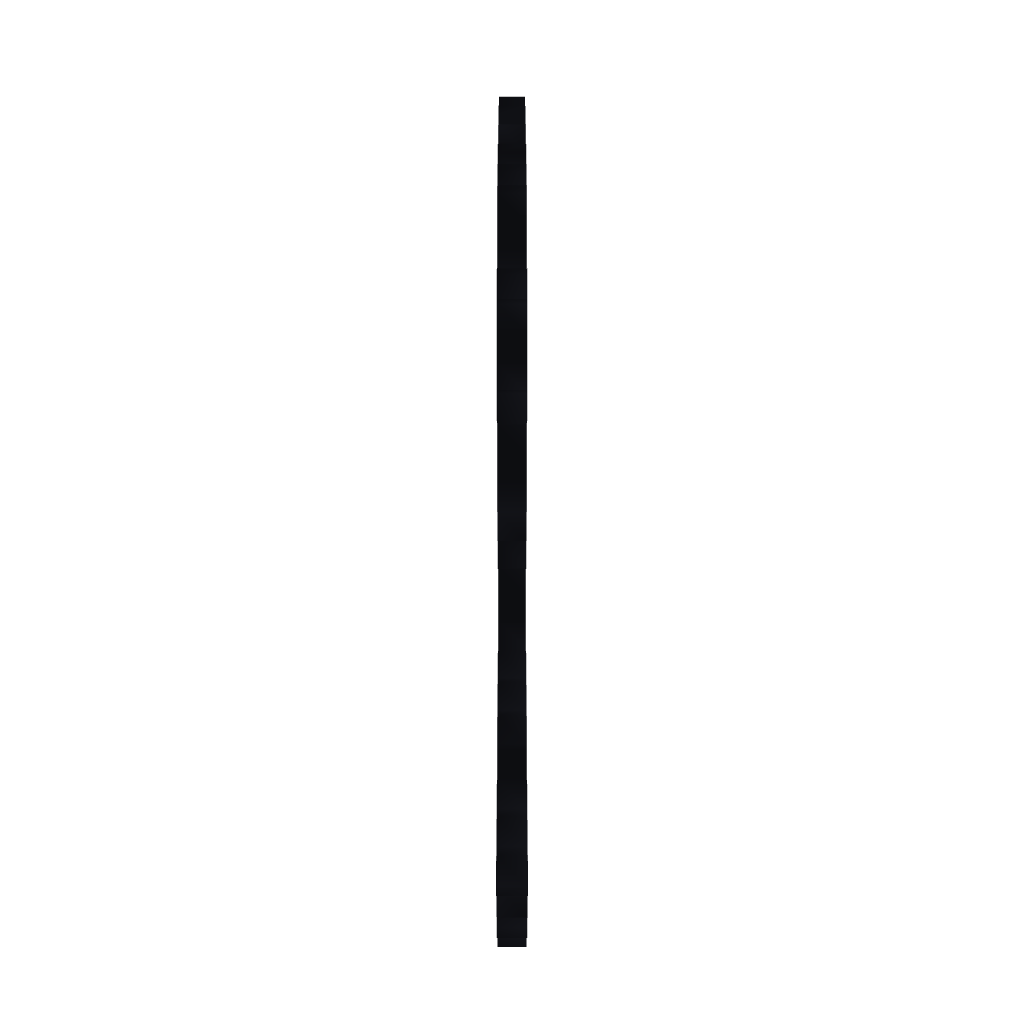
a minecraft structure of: ChuChu